Question: I'm a bit new to the whole field and thus decided to work on the MNIST dataset. I pretty much adapted the whole code from <URL>.
I loaded the data from CSV file by inheriting from Dataset and making a new dataloader.
Here's the relevant code:
'''
mean = 33.318421449829934
sd = 78.56749081851163
# mean = 0.1307
# sd = 0.3081
import numpy as np
from torch.utils.data import Dataset, DataLoader
class dataset(Dataset):
def __init__(self, csv, transform=None):
data = pd.read_csv(csv, header=None)
self.X = np.array(data.iloc[:, 1:]).reshape(-1, 28, 28, 1).astype('float32')
self.Y = np.array(data.iloc[:, 0])
del data
self.transform = transform
def __len__(self):
return len(self.X)
def __getitem__(self, idx):
item = self.X[idx]
label = self.Y[idx]
if self.transform:
item = self.transform(item)
return (item, label)
import torchvision.transforms as transforms
trainData = dataset('mnist_train.csv', transform=transforms.Compose([
transforms.ToTensor(),
transforms.Normalize((mean,), (sd,))
]))
testData = dataset('mnist_test.csv', transform=transforms.Compose([
transforms.ToTensor(),
transforms.Normalize((mean,), (sd,))
]))
train_loader = DataLoader(dataset=trainData,
batch_size=10,
shuffle=True,
)
test_loader = DataLoader(dataset=testData,
batch_size=10,
shuffle=True,
)
'''
However this code gives me the absolutely weird training error graph that you see in the picture, and a final validation error of 11% because it classifies everything as a '7'.

I managed to track the problem down to how I normalize the data and if I use the values given in the example code (0.1307, and 0.3081) for transforms.Normalize, along with reading the data as type 'uint8' it works perfectly.
Note that there is very which is provided in these two cases. Normalizing by 0.1307 and 0.3081 on values from 0 to 1 has the same effect as normalizing by 33.31 and 78.56 on values from 0 to 255. The values are even mostly the same (A black pixel corresponds to -0.4241 in the first case and -0.4242 in the second).
If you would like to see a IPython Notebook where this problem is seen clearly, please check out <URL>
I am unable to understand what has caused such a huge difference in behaviour within these two slightly different ways of loading data. Any help would be massively appreciated.
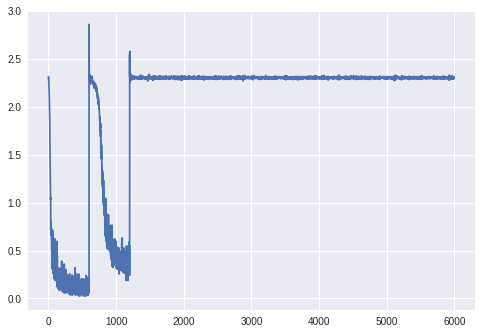
Answer: Long story short: you need to change 'item = self.X[idx]' to 'item = self.X[idx].copy()'.
Long story long: 'T.ToTensor()' runs <URL>, so each time the sample is drawn it has 'mean' subtracted and is divided by 'std', leading to degradation of your dataset.
Edit: regarding why it works in the original MNIST loader, the rabbit hole is even deeper. The key line in 'MNIST' is that the image is <URL>' does not corrupt the in-memory 'self.data' of our 'MNIST' instance.